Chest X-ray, PA view. Patient: 56 years old, sex M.
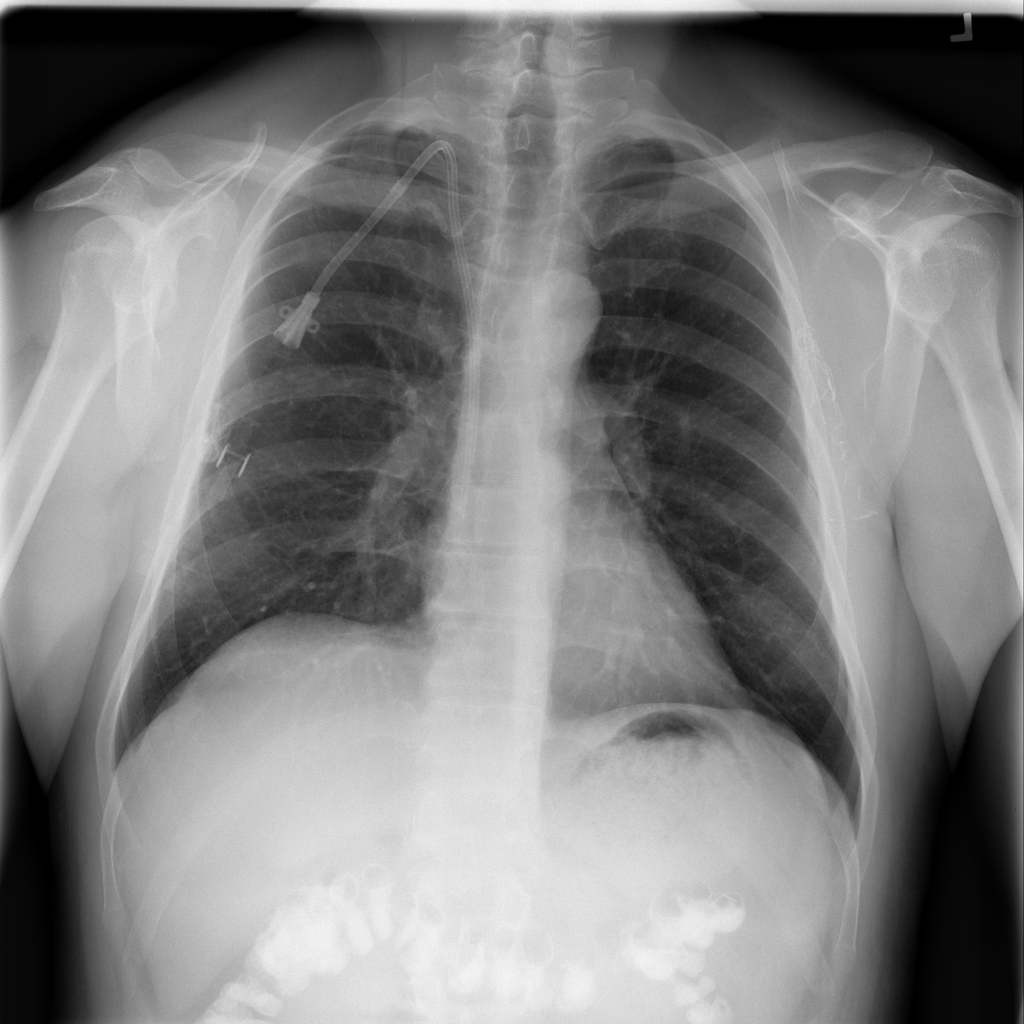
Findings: No Finding